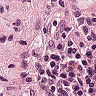
Metastatic tissue present: no